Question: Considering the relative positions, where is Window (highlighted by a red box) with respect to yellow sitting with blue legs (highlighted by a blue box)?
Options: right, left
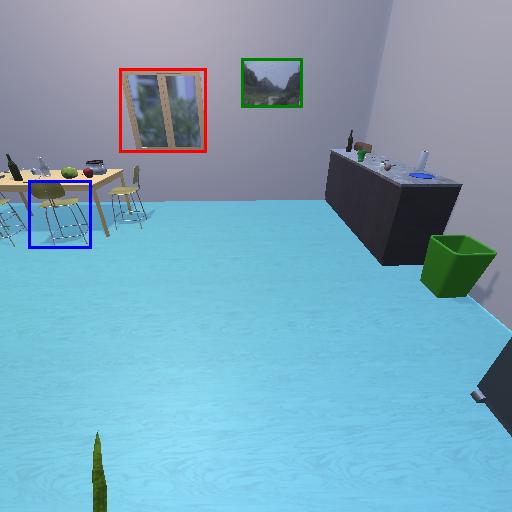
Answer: right